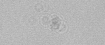
Label: camera_spot